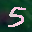
Label: 5